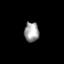
Tissue: prostate
Cell type: Myeloid cells
Senescence score: 0.7301
Nuclear area (px): 284
Mean DAPI intensity: 157.824